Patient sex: M
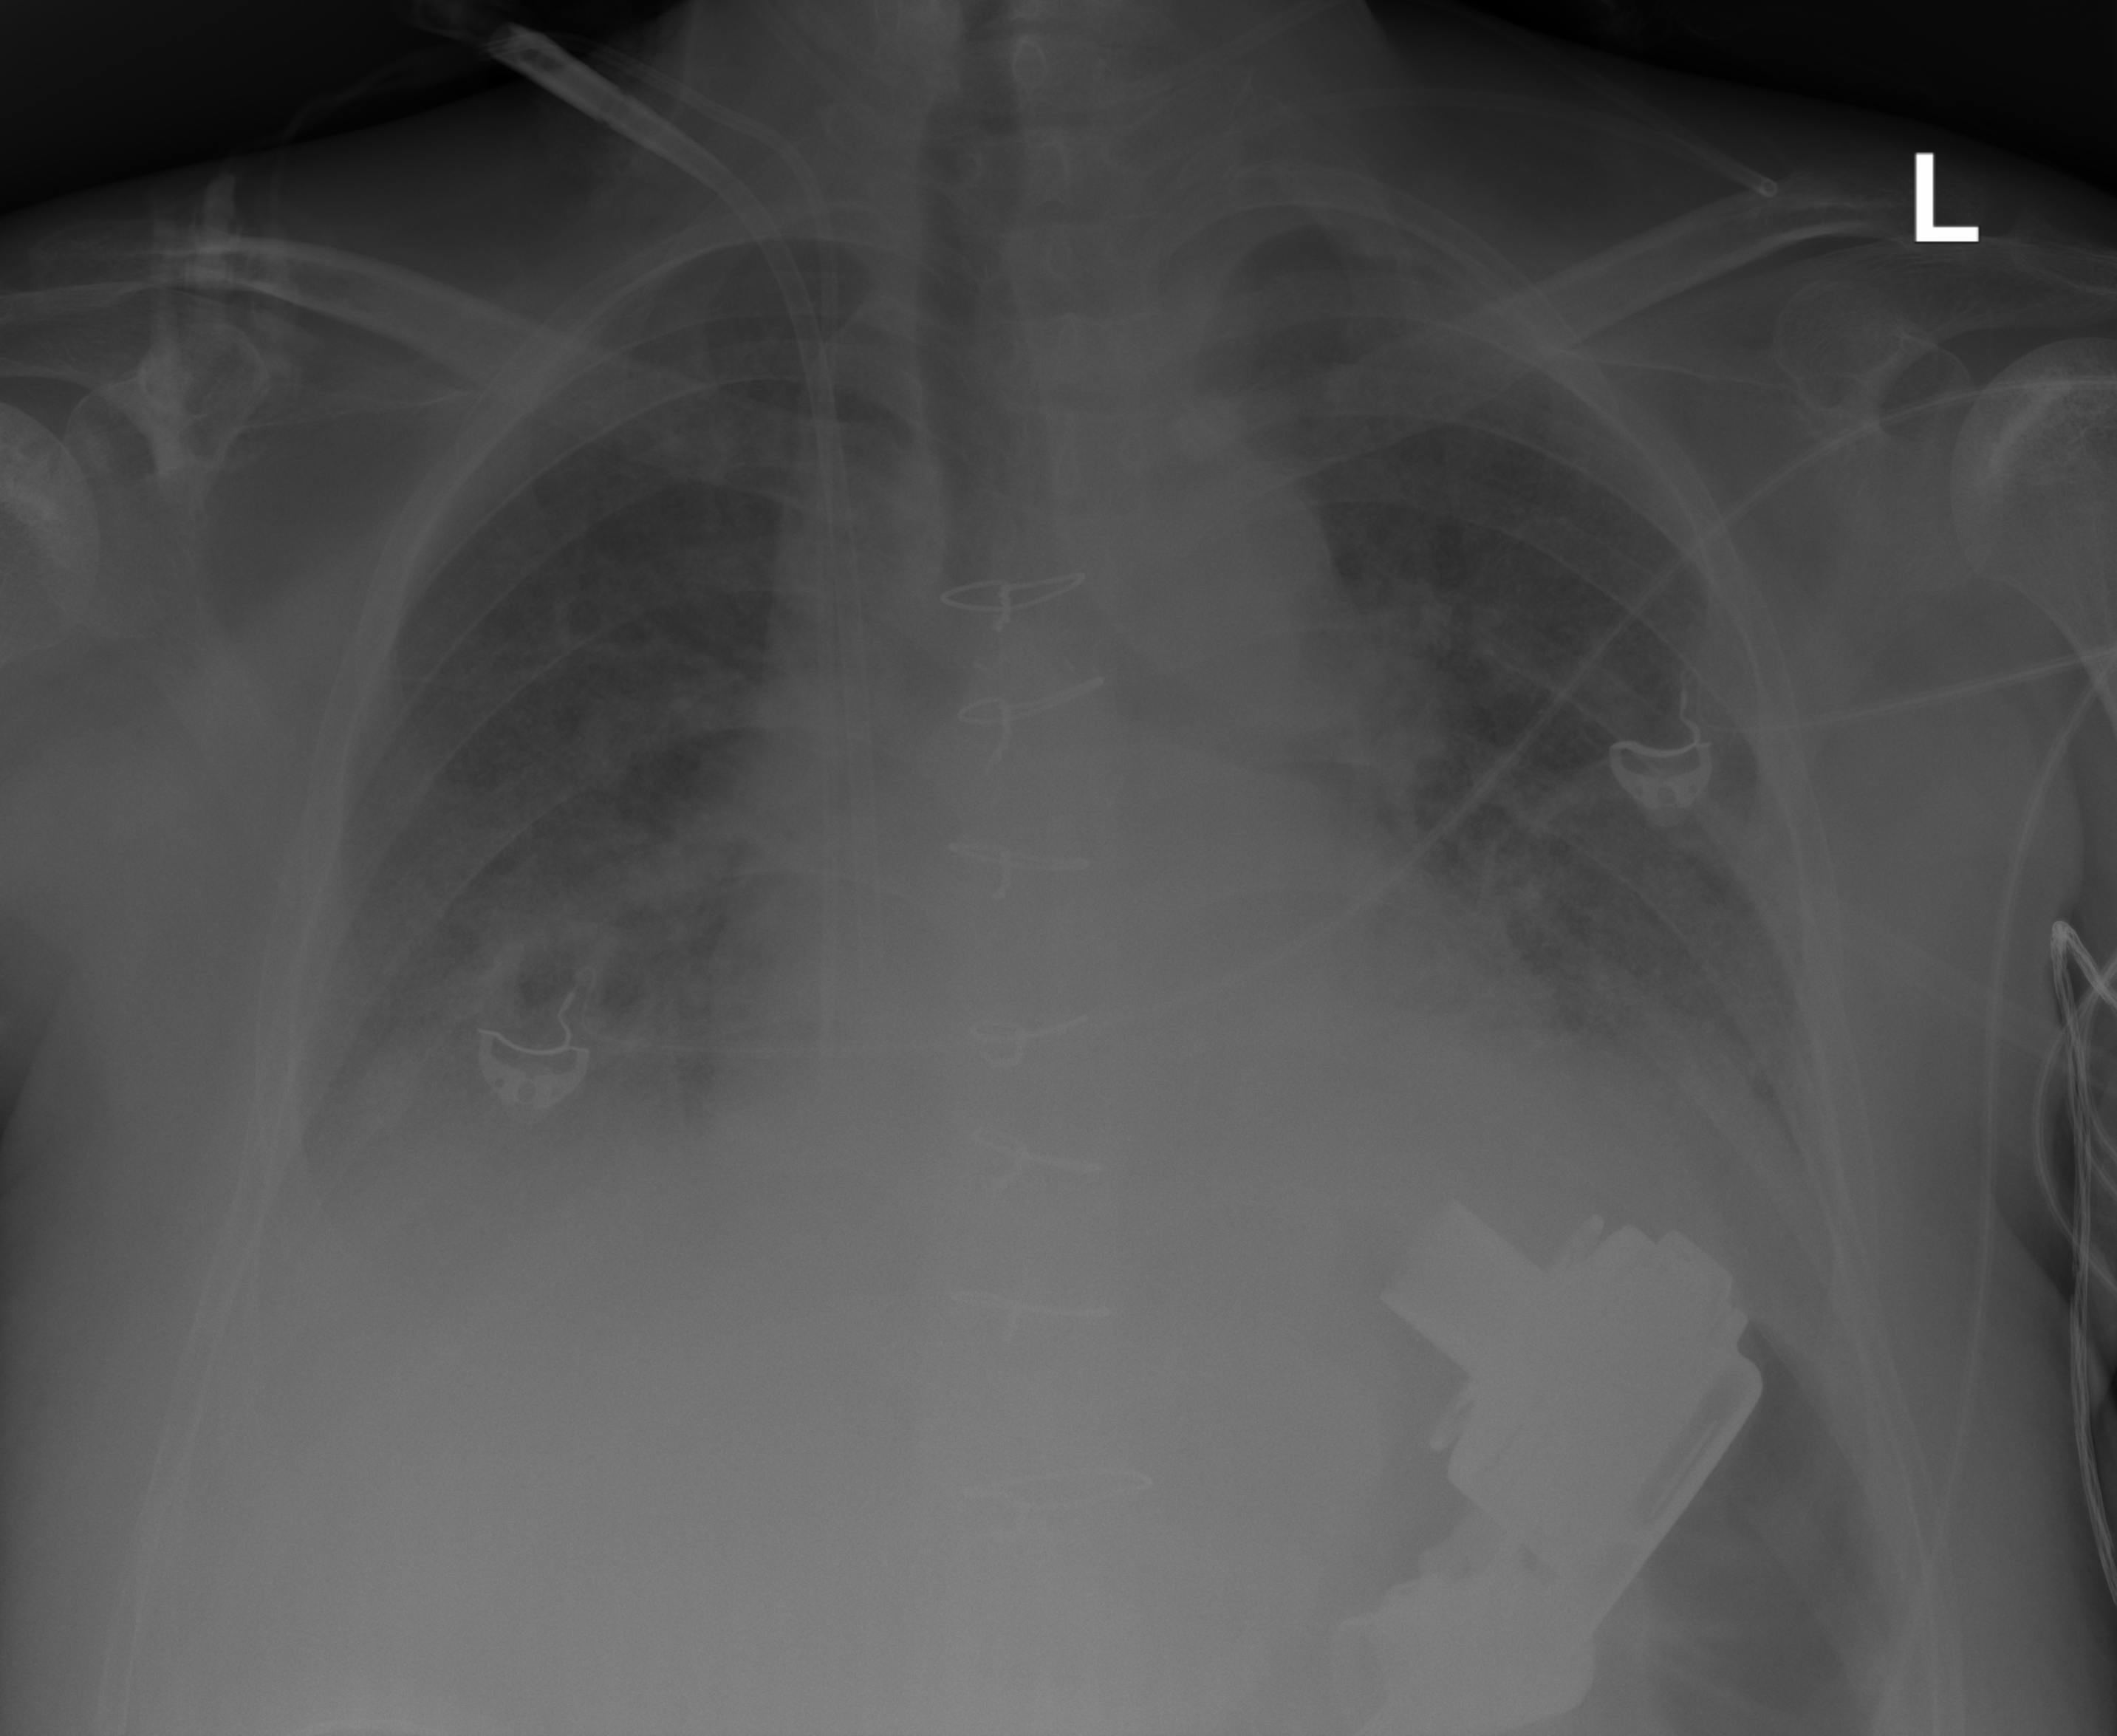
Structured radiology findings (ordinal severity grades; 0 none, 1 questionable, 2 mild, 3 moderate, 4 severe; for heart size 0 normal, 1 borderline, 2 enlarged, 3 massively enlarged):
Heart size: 2
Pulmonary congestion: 2
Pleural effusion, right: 2
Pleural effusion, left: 2
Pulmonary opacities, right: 2
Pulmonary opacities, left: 2
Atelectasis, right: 3
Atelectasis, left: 3